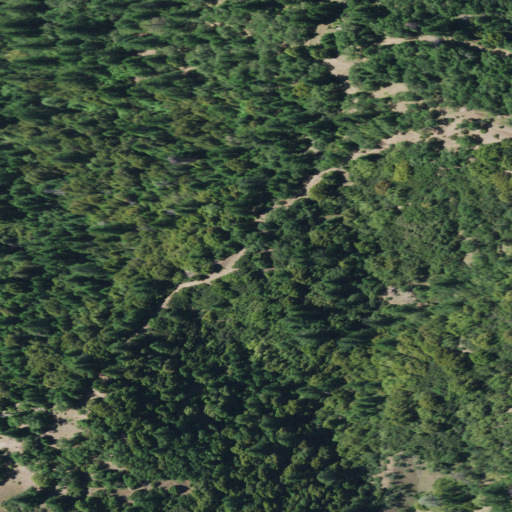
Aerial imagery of ridge(s) in California named Gas Mine Ridge containing evergreen forest, mixed forest, and shrub